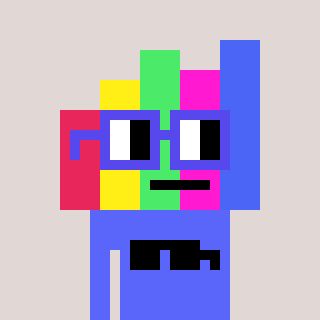
a pixel art character with square blue glasses, a bar chart-shaped head and a purple-colored body on a warm background